Aerial crown-view tile of a tropical tree (Barro Colorado Island, Panama), acquired 20240611:
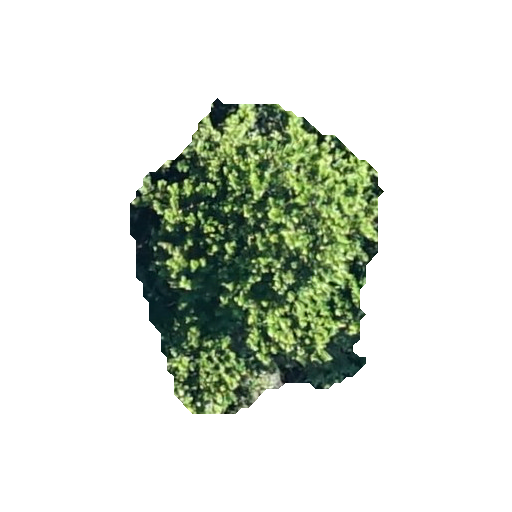
Species: Anacardium excelsum
GBIF accepted scientific name: Anacardium excelsum
Crown area: 90.868 m²